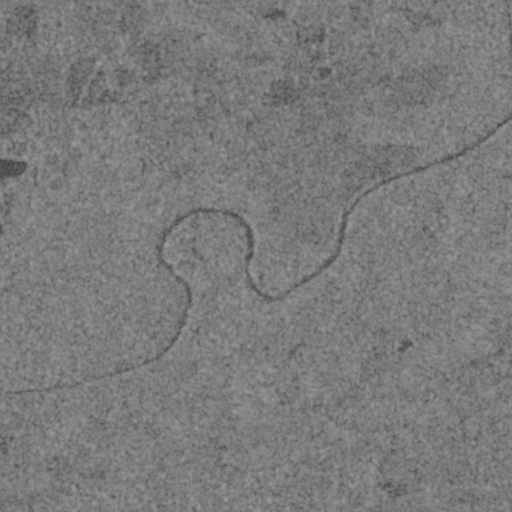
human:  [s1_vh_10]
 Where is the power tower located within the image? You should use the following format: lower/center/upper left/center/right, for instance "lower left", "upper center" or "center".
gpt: The power tower is located in the upper left of the image.
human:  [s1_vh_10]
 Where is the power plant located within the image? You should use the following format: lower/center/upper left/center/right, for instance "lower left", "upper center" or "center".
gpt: There is no power plant in the image.

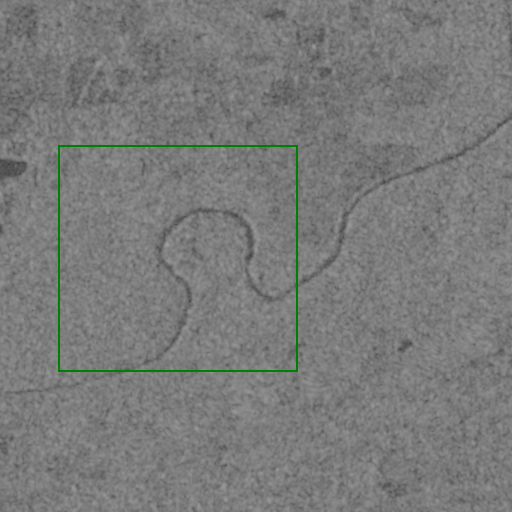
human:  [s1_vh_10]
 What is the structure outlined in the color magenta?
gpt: There is no magenta outline.
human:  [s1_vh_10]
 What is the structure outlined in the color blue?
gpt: There is no structure outlined in blue.